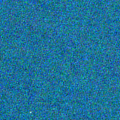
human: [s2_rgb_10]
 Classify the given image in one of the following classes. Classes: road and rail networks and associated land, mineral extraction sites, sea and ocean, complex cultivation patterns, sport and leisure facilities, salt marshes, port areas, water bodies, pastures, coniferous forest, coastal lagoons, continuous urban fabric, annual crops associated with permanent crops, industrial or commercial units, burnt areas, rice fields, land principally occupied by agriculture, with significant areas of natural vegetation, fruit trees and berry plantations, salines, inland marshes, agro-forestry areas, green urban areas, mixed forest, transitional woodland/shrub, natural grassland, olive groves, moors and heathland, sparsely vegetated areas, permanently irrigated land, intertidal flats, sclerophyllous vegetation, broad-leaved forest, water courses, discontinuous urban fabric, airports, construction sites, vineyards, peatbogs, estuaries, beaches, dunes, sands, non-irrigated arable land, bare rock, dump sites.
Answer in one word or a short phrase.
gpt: sea and ocean